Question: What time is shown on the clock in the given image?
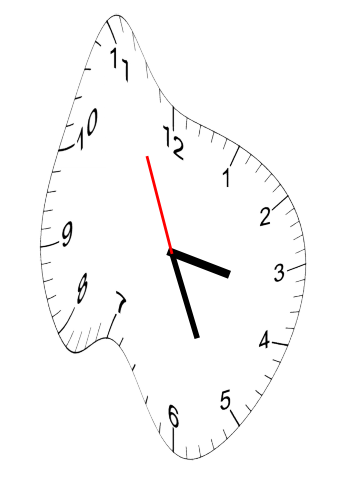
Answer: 03:25:56